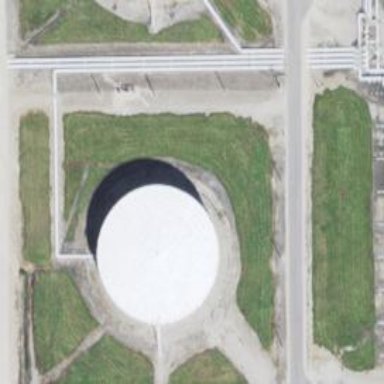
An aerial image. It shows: Storage tank created as man-made structure.